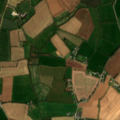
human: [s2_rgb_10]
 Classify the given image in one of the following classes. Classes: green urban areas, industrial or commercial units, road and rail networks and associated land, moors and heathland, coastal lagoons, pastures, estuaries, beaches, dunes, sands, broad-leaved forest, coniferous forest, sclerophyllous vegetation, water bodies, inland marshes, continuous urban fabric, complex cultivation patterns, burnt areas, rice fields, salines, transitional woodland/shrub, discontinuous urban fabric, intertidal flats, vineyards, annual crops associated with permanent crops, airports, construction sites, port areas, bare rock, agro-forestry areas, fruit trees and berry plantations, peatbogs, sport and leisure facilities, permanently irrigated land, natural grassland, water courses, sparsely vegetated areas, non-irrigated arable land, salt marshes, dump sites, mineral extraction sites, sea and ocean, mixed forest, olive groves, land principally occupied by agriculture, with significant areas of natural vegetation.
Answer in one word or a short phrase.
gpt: non-irrigated arable land, pastures